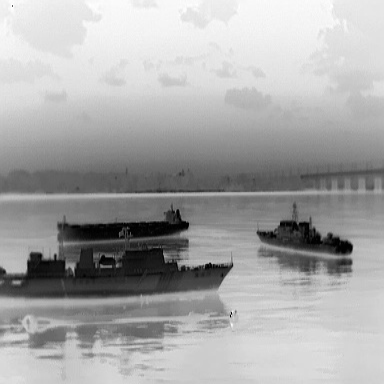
There are three objects shown in the infrared image, including two warships, and a liner.